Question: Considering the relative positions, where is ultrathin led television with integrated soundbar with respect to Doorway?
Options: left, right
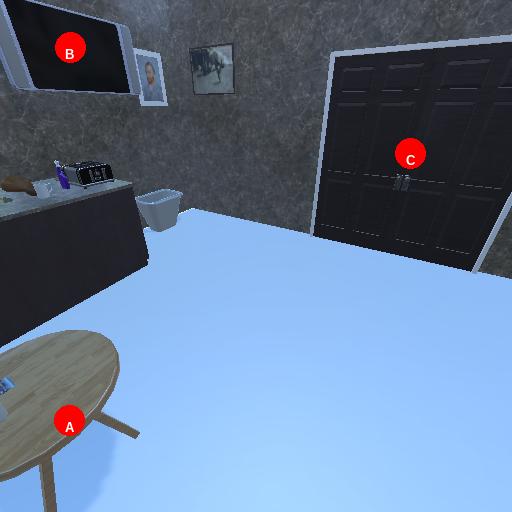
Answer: left